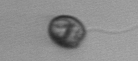
Label: flagellate